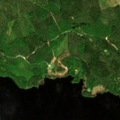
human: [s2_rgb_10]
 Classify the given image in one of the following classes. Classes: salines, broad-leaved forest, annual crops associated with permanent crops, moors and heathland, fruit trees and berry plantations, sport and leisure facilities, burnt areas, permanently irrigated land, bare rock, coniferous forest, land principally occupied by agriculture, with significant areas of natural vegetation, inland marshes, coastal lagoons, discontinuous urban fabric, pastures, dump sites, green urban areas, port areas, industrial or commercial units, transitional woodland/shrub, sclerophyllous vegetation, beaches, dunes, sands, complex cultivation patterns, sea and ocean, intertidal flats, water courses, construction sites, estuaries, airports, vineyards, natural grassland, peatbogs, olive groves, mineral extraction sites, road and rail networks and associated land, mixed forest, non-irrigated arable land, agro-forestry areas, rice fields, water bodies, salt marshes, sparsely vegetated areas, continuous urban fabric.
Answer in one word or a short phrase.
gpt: coniferous forest, mixed forest, water bodies